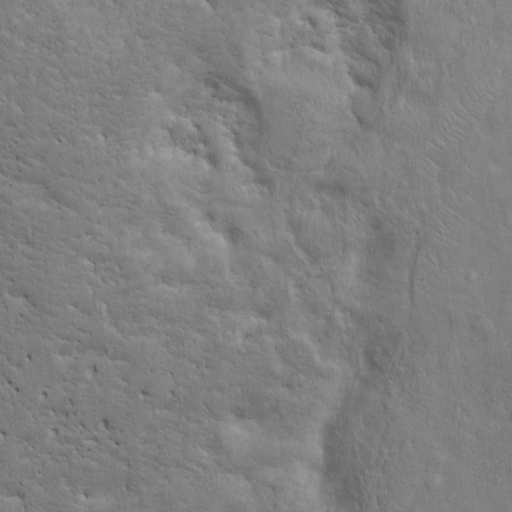
Classes present: Background, Cone